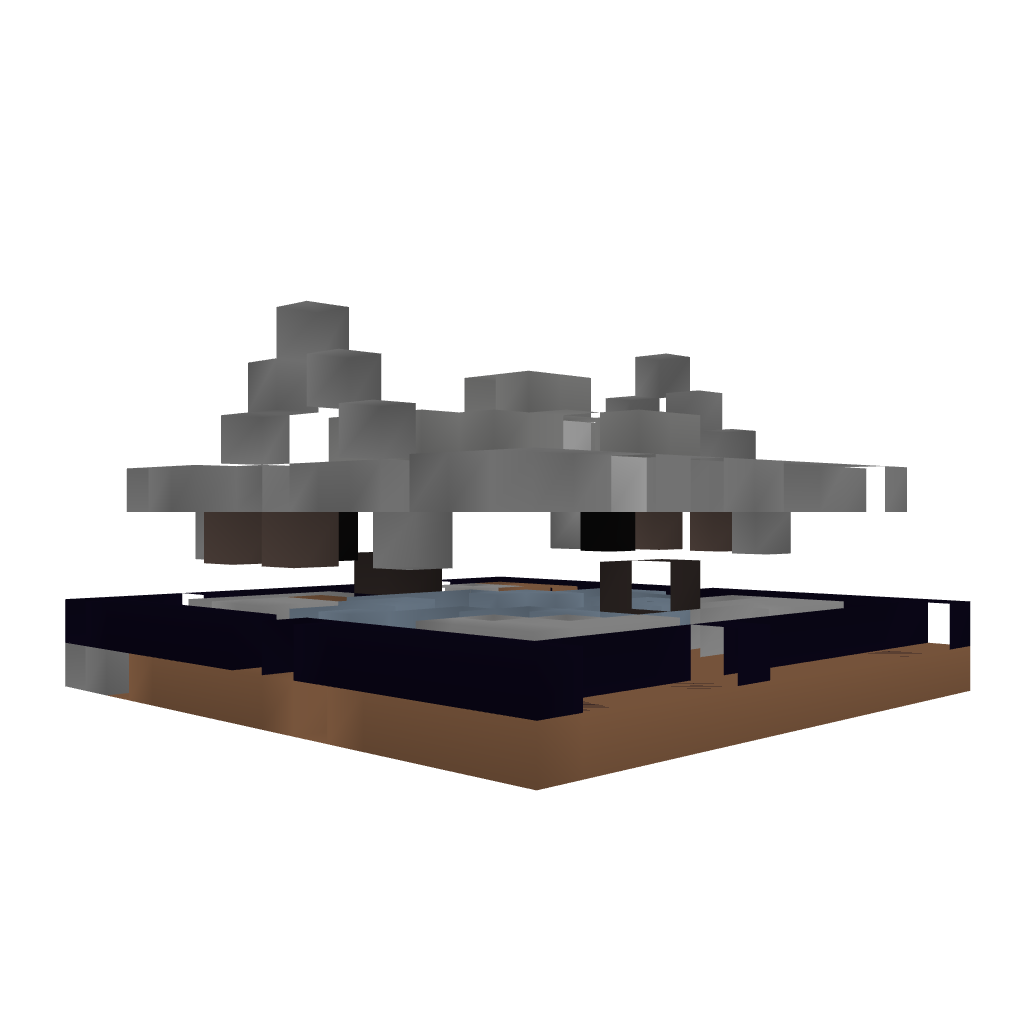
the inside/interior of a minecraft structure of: small-medieval-peasant-house